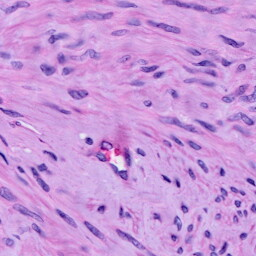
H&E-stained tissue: Cervix